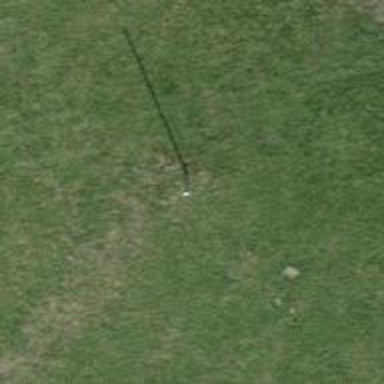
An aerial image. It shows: Power pole.